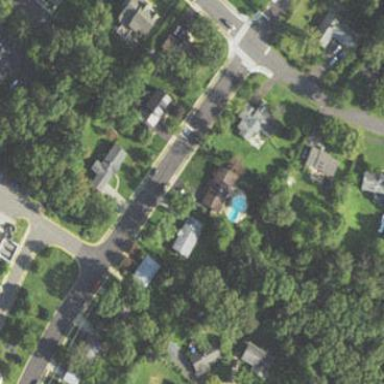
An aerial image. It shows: Residential area composed of single-family homes.